Question: I am using the 'mice' package to obtain completed data.
I believe the problem is that I am not doing imputations for all the data, and so some of them have NAs. (some variables with missing data are used simply to predict missingness in others so I don't want to impute those.
I can duplicate the problem with this code:
'''
require(mice)
impute <- mice(
nhanes,
imputationMethod = c(
"", # age
"pmm", # bmi
"pmm", # hyp
"" # chl
),
seed = 101)
x11()
densityplot(impute)
Error in density.default(x = c(NA_real_, NA_real_, NA_real_, NA_real_, :
need at least 2 points to select a bandwidth automatically
'''
How can I get the densityplots ? If I replace the '""' with '"pmm"' for 'chl' or just run 'impute <- mice(nhanes)' then it will work with this example, to produce this:

but I can't do that with my own data, so I'm looking for another way....just to get the
density plots for 'bmi' and 'hyp', after running 'mice' with my code above which does not impute values for 'chl'
I know I can use the methods in the answer to my <URL> question using 'ggplot', but in this case I really need to work with 'densityplot'
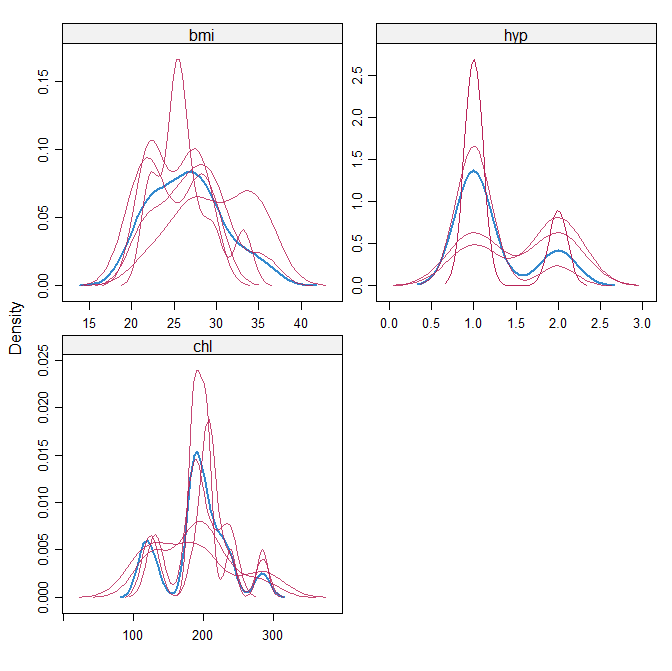
Answer: You will still have a large number of missing data in the 'chl'-column. You could use the mice function 'complete' to pull together the original non-missing and the imputed values. But the densitplot.mids function will do it if you reverse the roles of data and formula as (eventually) described in the Details of hte help page.
'''
densityplot( x=impute , data= ~ bmi+hyp)
'''